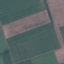
Land use / land cover: AnnualCrop